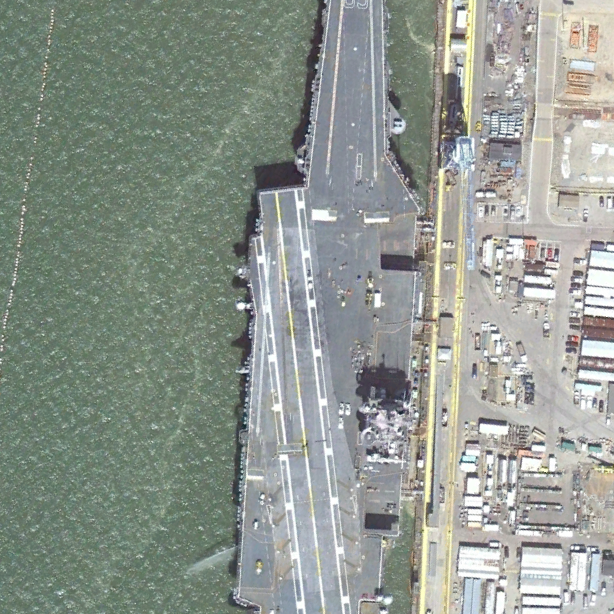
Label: aircraft_carrier